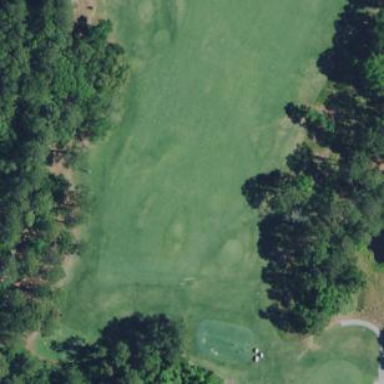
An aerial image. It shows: Grassy area designated for golf activities. It is fairway and also used as driving range.